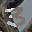
Label: 3